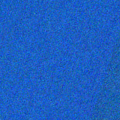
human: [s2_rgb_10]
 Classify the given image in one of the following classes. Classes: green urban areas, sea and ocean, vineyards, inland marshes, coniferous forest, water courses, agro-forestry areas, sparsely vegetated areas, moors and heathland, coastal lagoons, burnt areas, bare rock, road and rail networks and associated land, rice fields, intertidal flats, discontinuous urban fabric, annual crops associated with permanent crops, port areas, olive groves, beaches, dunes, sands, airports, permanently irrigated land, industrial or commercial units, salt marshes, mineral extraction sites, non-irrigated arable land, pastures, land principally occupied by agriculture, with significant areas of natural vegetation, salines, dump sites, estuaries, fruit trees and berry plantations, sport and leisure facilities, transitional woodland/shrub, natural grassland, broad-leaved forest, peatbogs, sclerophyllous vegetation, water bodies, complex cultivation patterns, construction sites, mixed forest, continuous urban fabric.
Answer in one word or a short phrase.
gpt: sea and ocean